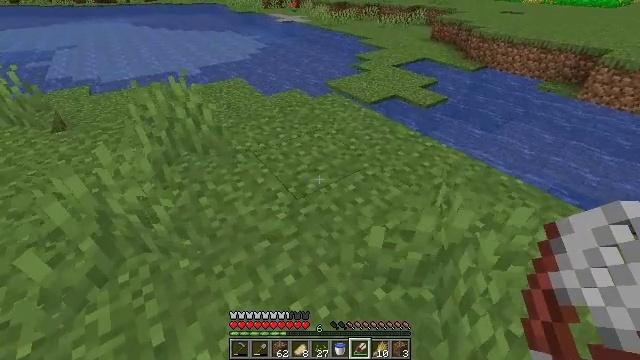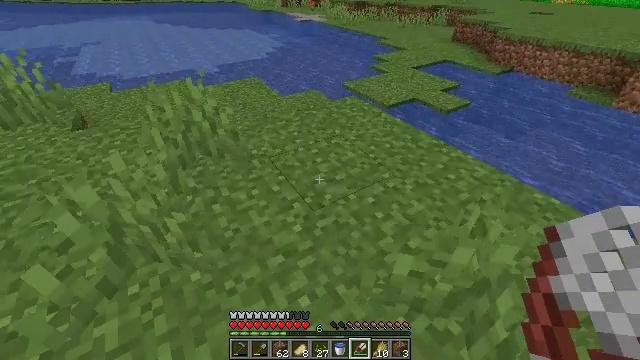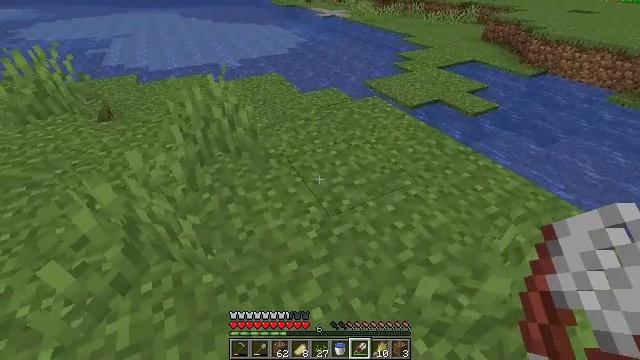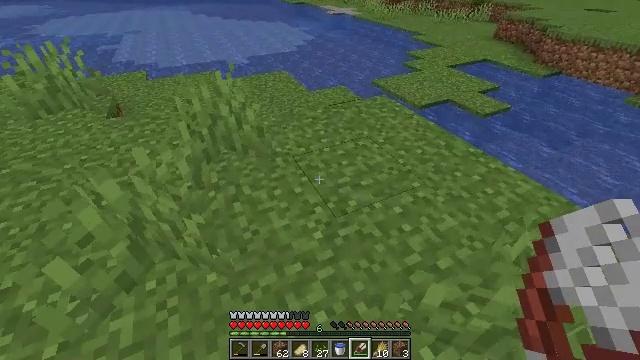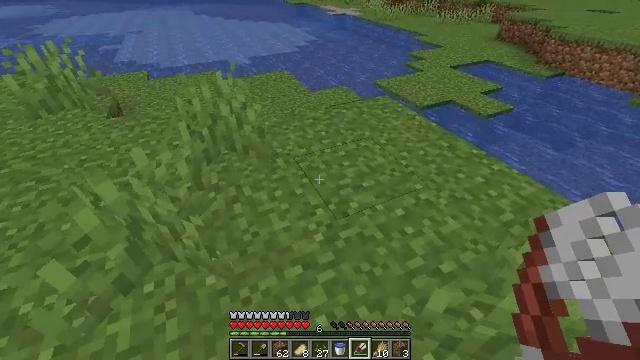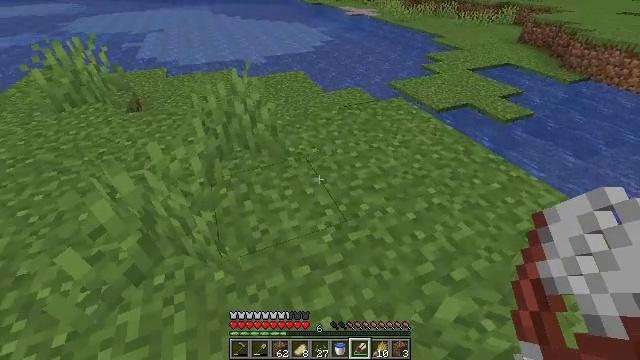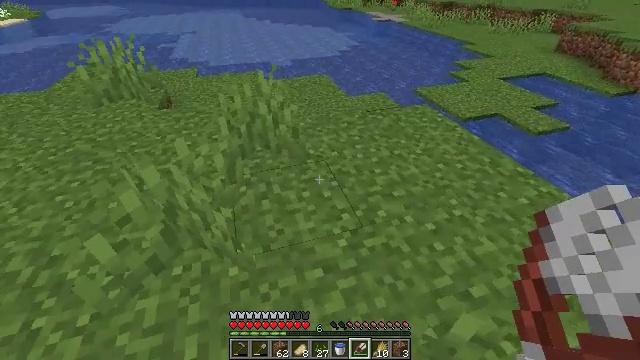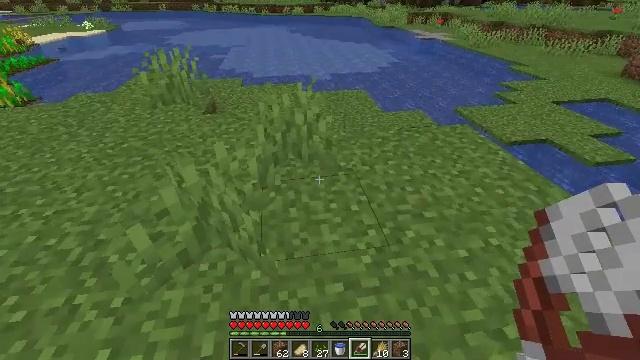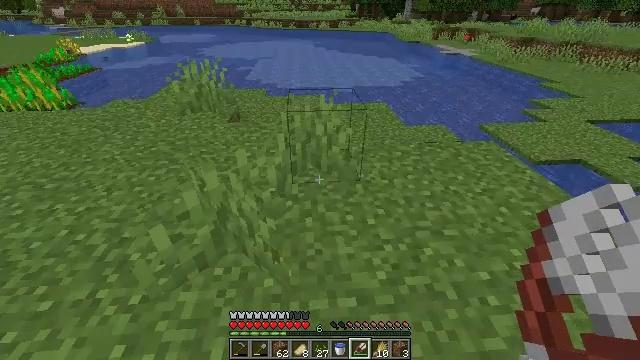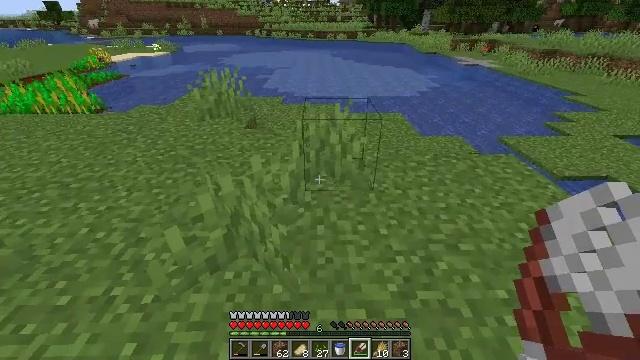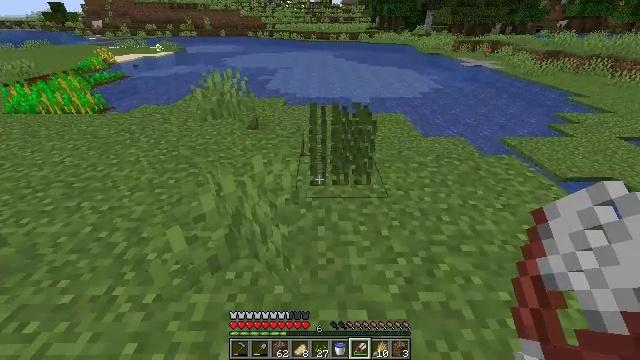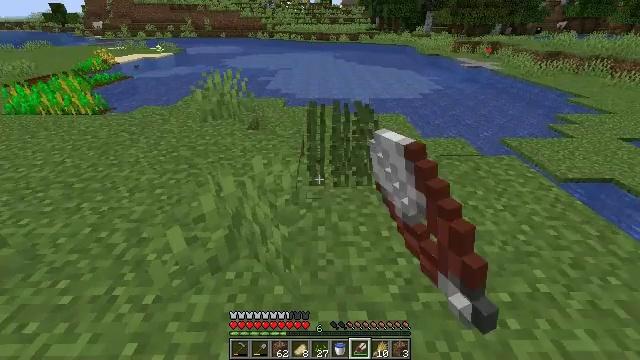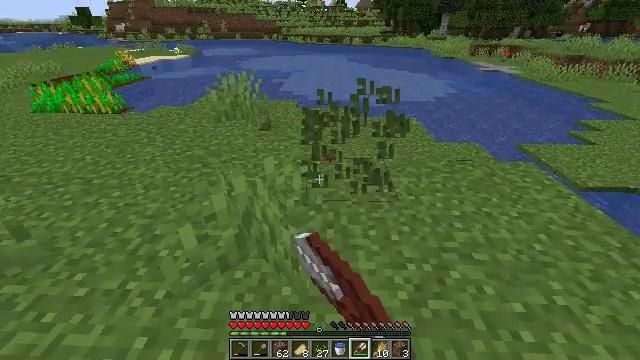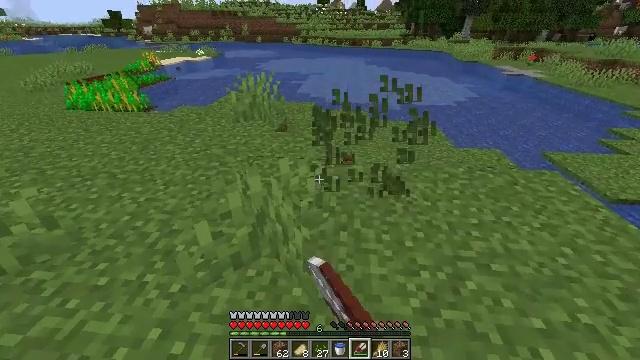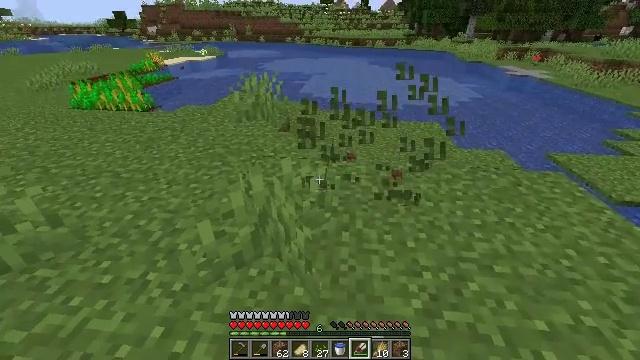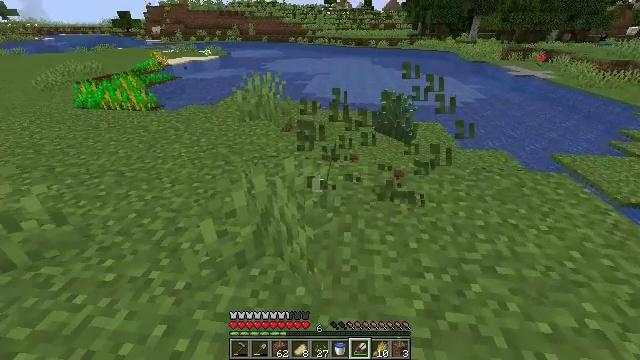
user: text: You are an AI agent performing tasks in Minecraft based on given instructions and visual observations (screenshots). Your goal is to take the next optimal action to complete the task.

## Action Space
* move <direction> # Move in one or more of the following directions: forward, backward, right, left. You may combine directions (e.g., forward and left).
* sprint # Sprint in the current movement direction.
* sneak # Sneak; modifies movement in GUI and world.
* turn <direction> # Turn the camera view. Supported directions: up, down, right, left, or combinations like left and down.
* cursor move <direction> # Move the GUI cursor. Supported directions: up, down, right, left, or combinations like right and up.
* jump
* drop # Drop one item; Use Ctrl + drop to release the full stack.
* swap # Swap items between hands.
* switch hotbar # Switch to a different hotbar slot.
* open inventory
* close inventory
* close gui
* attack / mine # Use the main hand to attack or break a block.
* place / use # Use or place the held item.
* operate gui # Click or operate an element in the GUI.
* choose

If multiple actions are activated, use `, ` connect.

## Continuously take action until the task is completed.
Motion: motion action
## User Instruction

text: Clear the ground by mining grass.
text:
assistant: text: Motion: turn left
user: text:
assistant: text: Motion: turn left
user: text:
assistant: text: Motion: turn left
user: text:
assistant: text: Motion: no_op
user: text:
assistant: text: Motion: turn left
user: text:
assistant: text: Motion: turn left
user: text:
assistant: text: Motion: turn left and up
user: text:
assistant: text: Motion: turn left and up
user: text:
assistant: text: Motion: turn left and up
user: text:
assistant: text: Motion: attack / mine
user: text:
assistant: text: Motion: attack / mine
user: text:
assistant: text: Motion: turn left, attack / mine
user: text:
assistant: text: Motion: turn left
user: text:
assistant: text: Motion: no_op
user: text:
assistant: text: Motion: no_op
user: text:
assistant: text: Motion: turn left and down
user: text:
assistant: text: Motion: turn left and down
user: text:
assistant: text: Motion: no_op
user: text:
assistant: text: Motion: attack / mine
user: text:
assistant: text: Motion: attack / mine
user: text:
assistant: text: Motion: attack / mine
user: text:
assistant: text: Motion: no_op
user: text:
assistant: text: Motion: turn right
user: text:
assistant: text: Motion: turn right
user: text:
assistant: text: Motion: turn right
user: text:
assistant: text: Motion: turn right and up
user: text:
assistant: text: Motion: turn right
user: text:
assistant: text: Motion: move forward, turn right
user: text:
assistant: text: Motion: move forward
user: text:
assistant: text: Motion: move forward